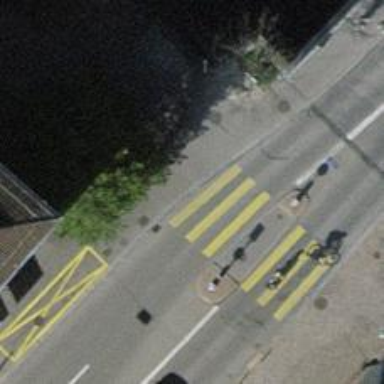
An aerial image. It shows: Kerb barrier.